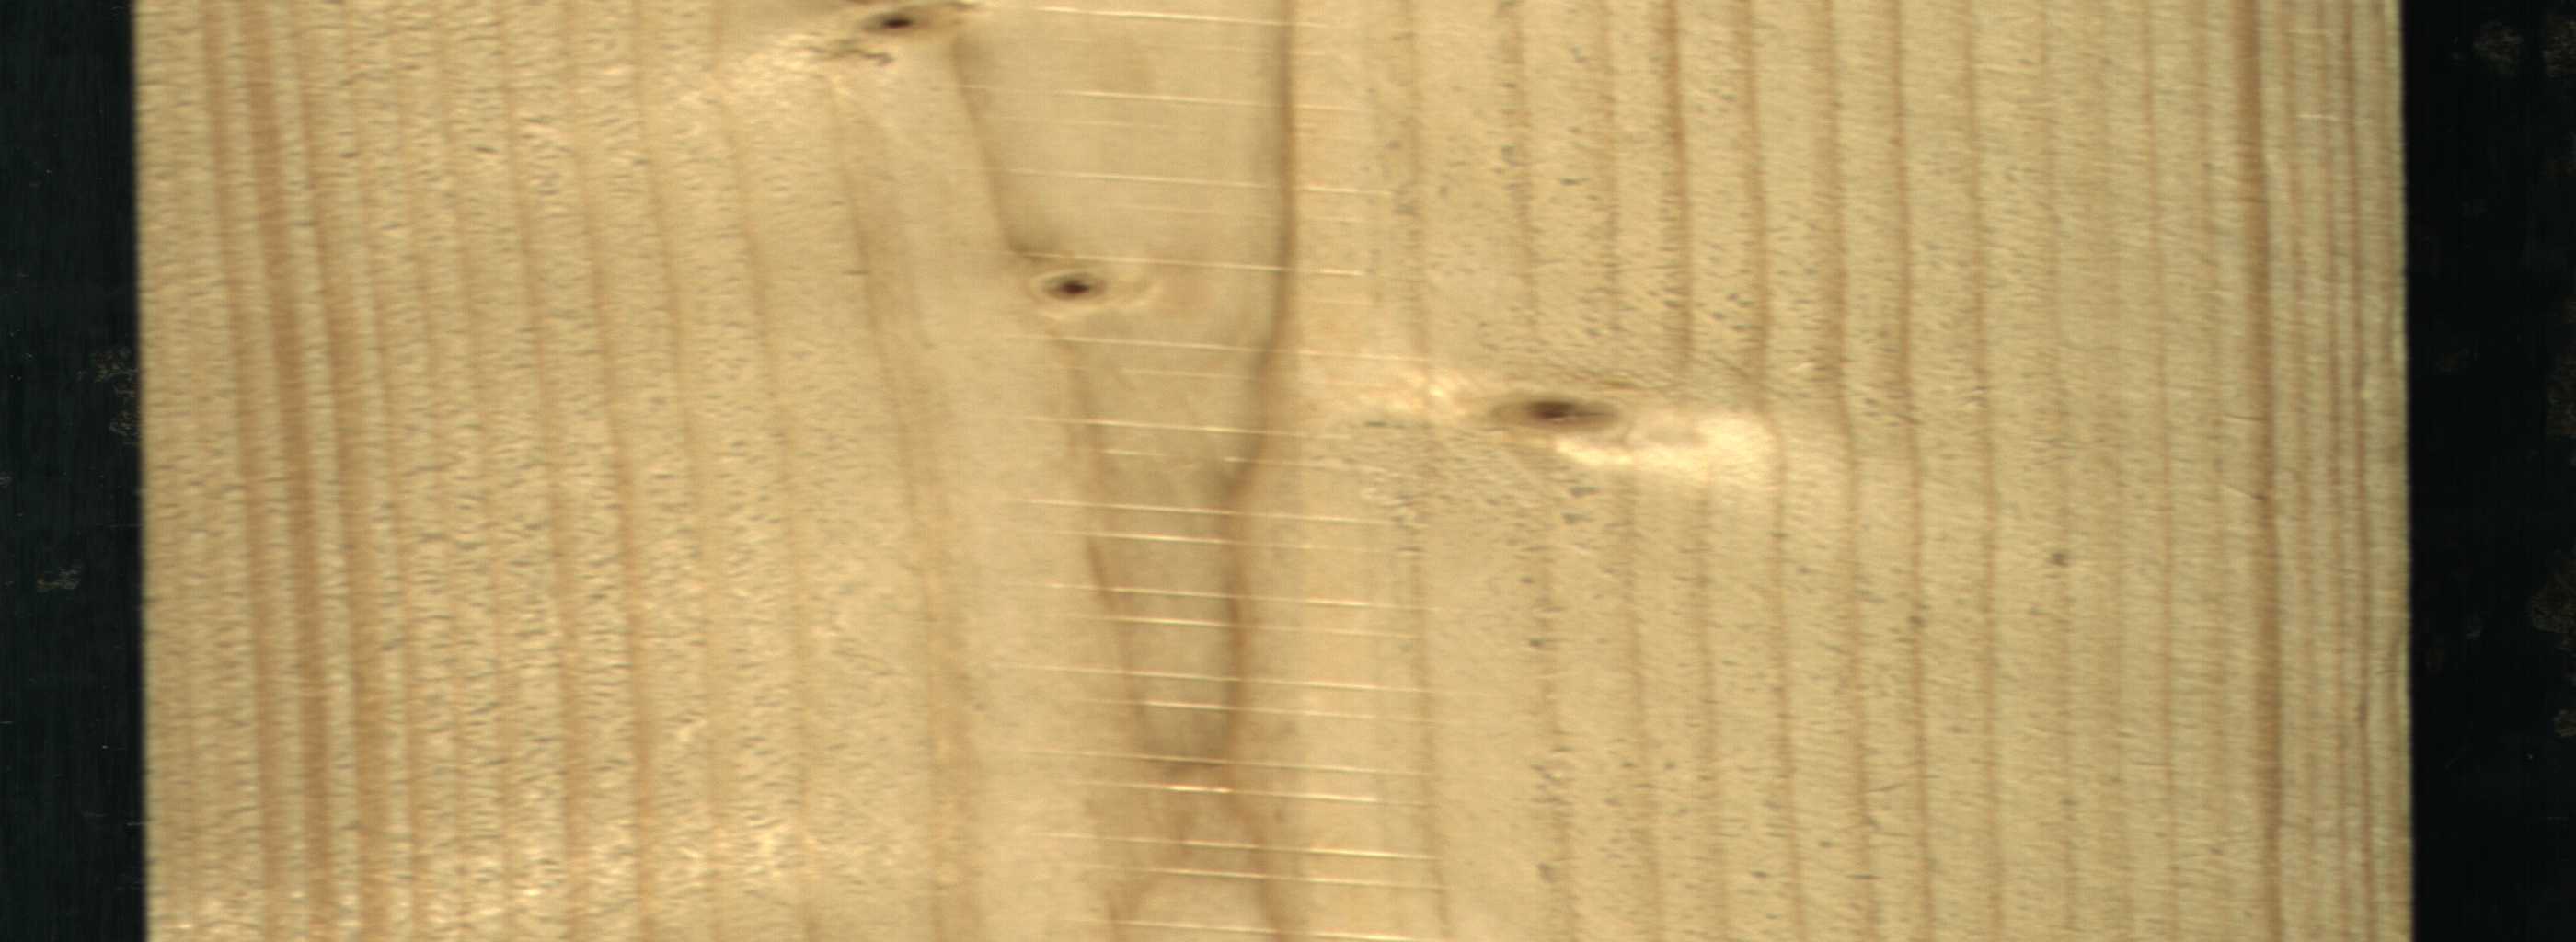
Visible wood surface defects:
Live_Knot
Live_Knot
Live_Knot